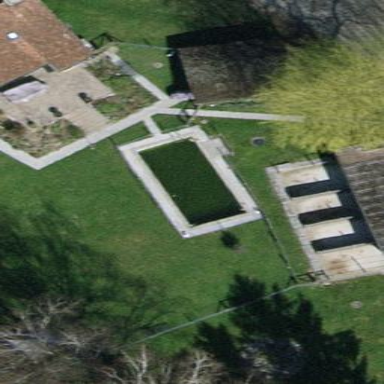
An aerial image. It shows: Swimming pool located in leisure land.